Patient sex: M
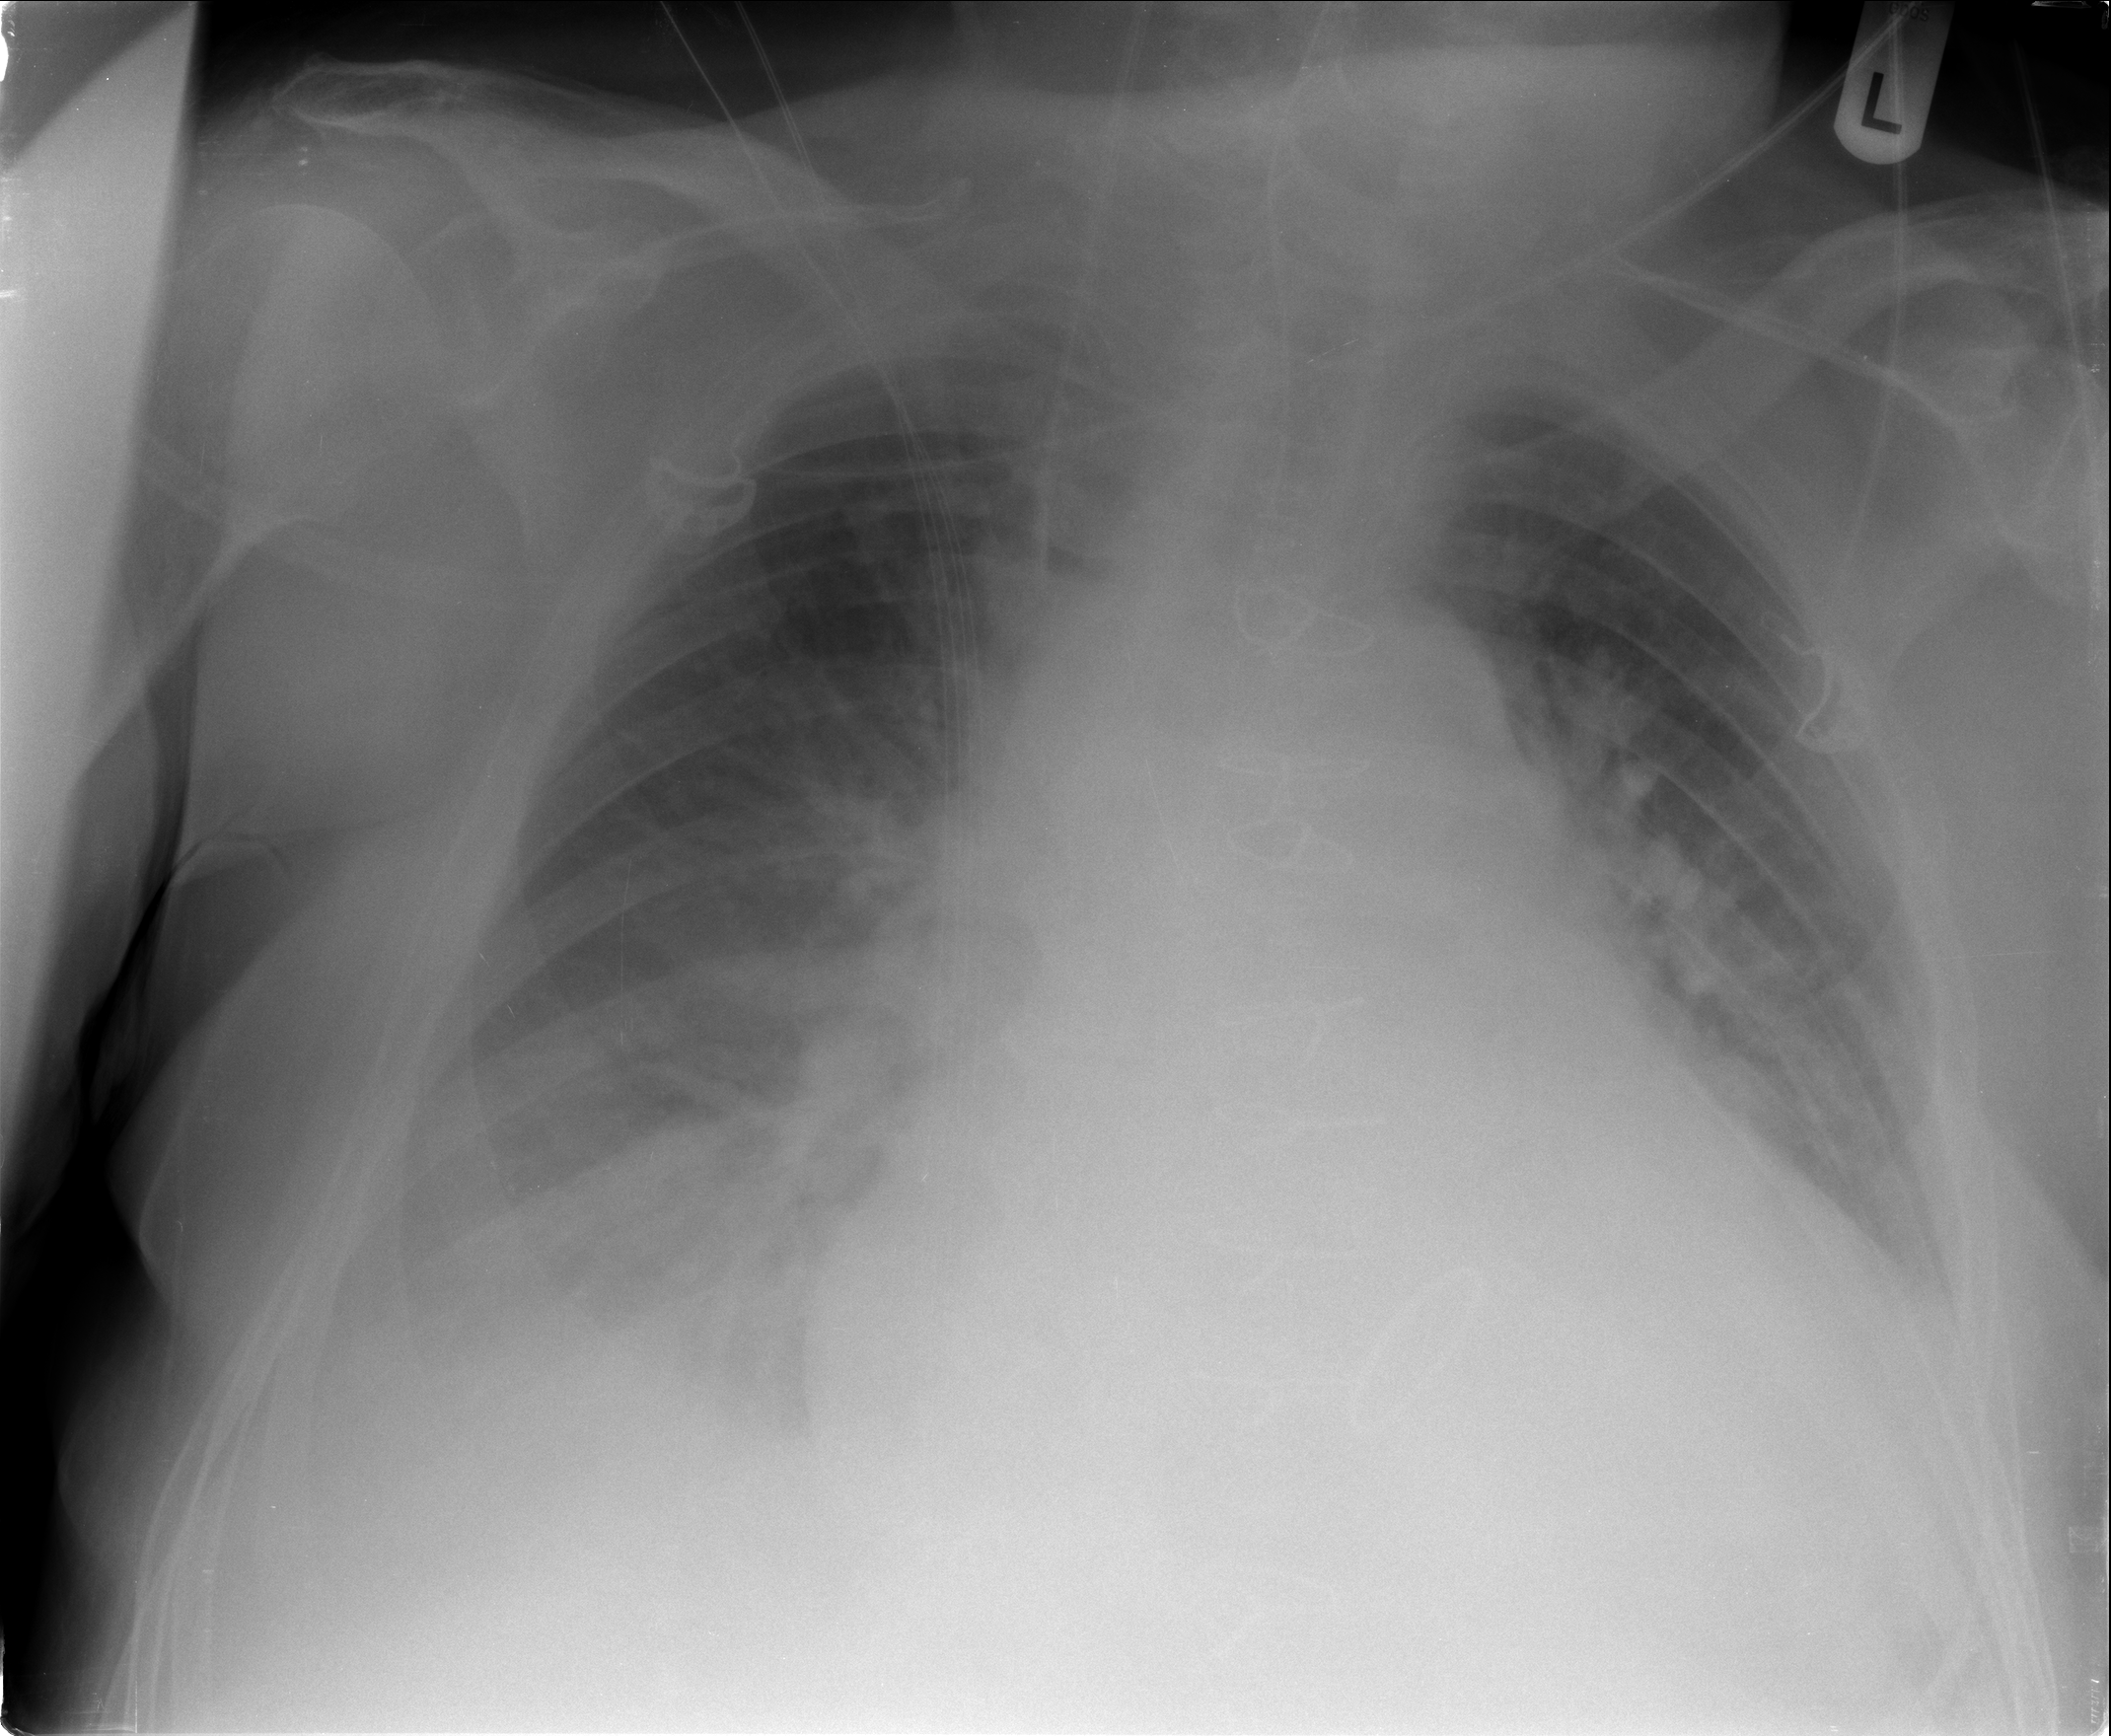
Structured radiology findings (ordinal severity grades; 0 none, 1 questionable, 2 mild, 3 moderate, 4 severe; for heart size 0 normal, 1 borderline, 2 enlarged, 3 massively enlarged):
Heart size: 2
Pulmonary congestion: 3
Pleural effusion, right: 2
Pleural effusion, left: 2
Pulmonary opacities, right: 2
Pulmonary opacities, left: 2
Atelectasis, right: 3
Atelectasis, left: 2